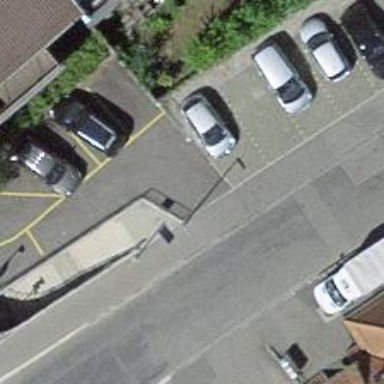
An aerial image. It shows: Paved footway.